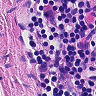
Metastatic tissue present: no